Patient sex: M
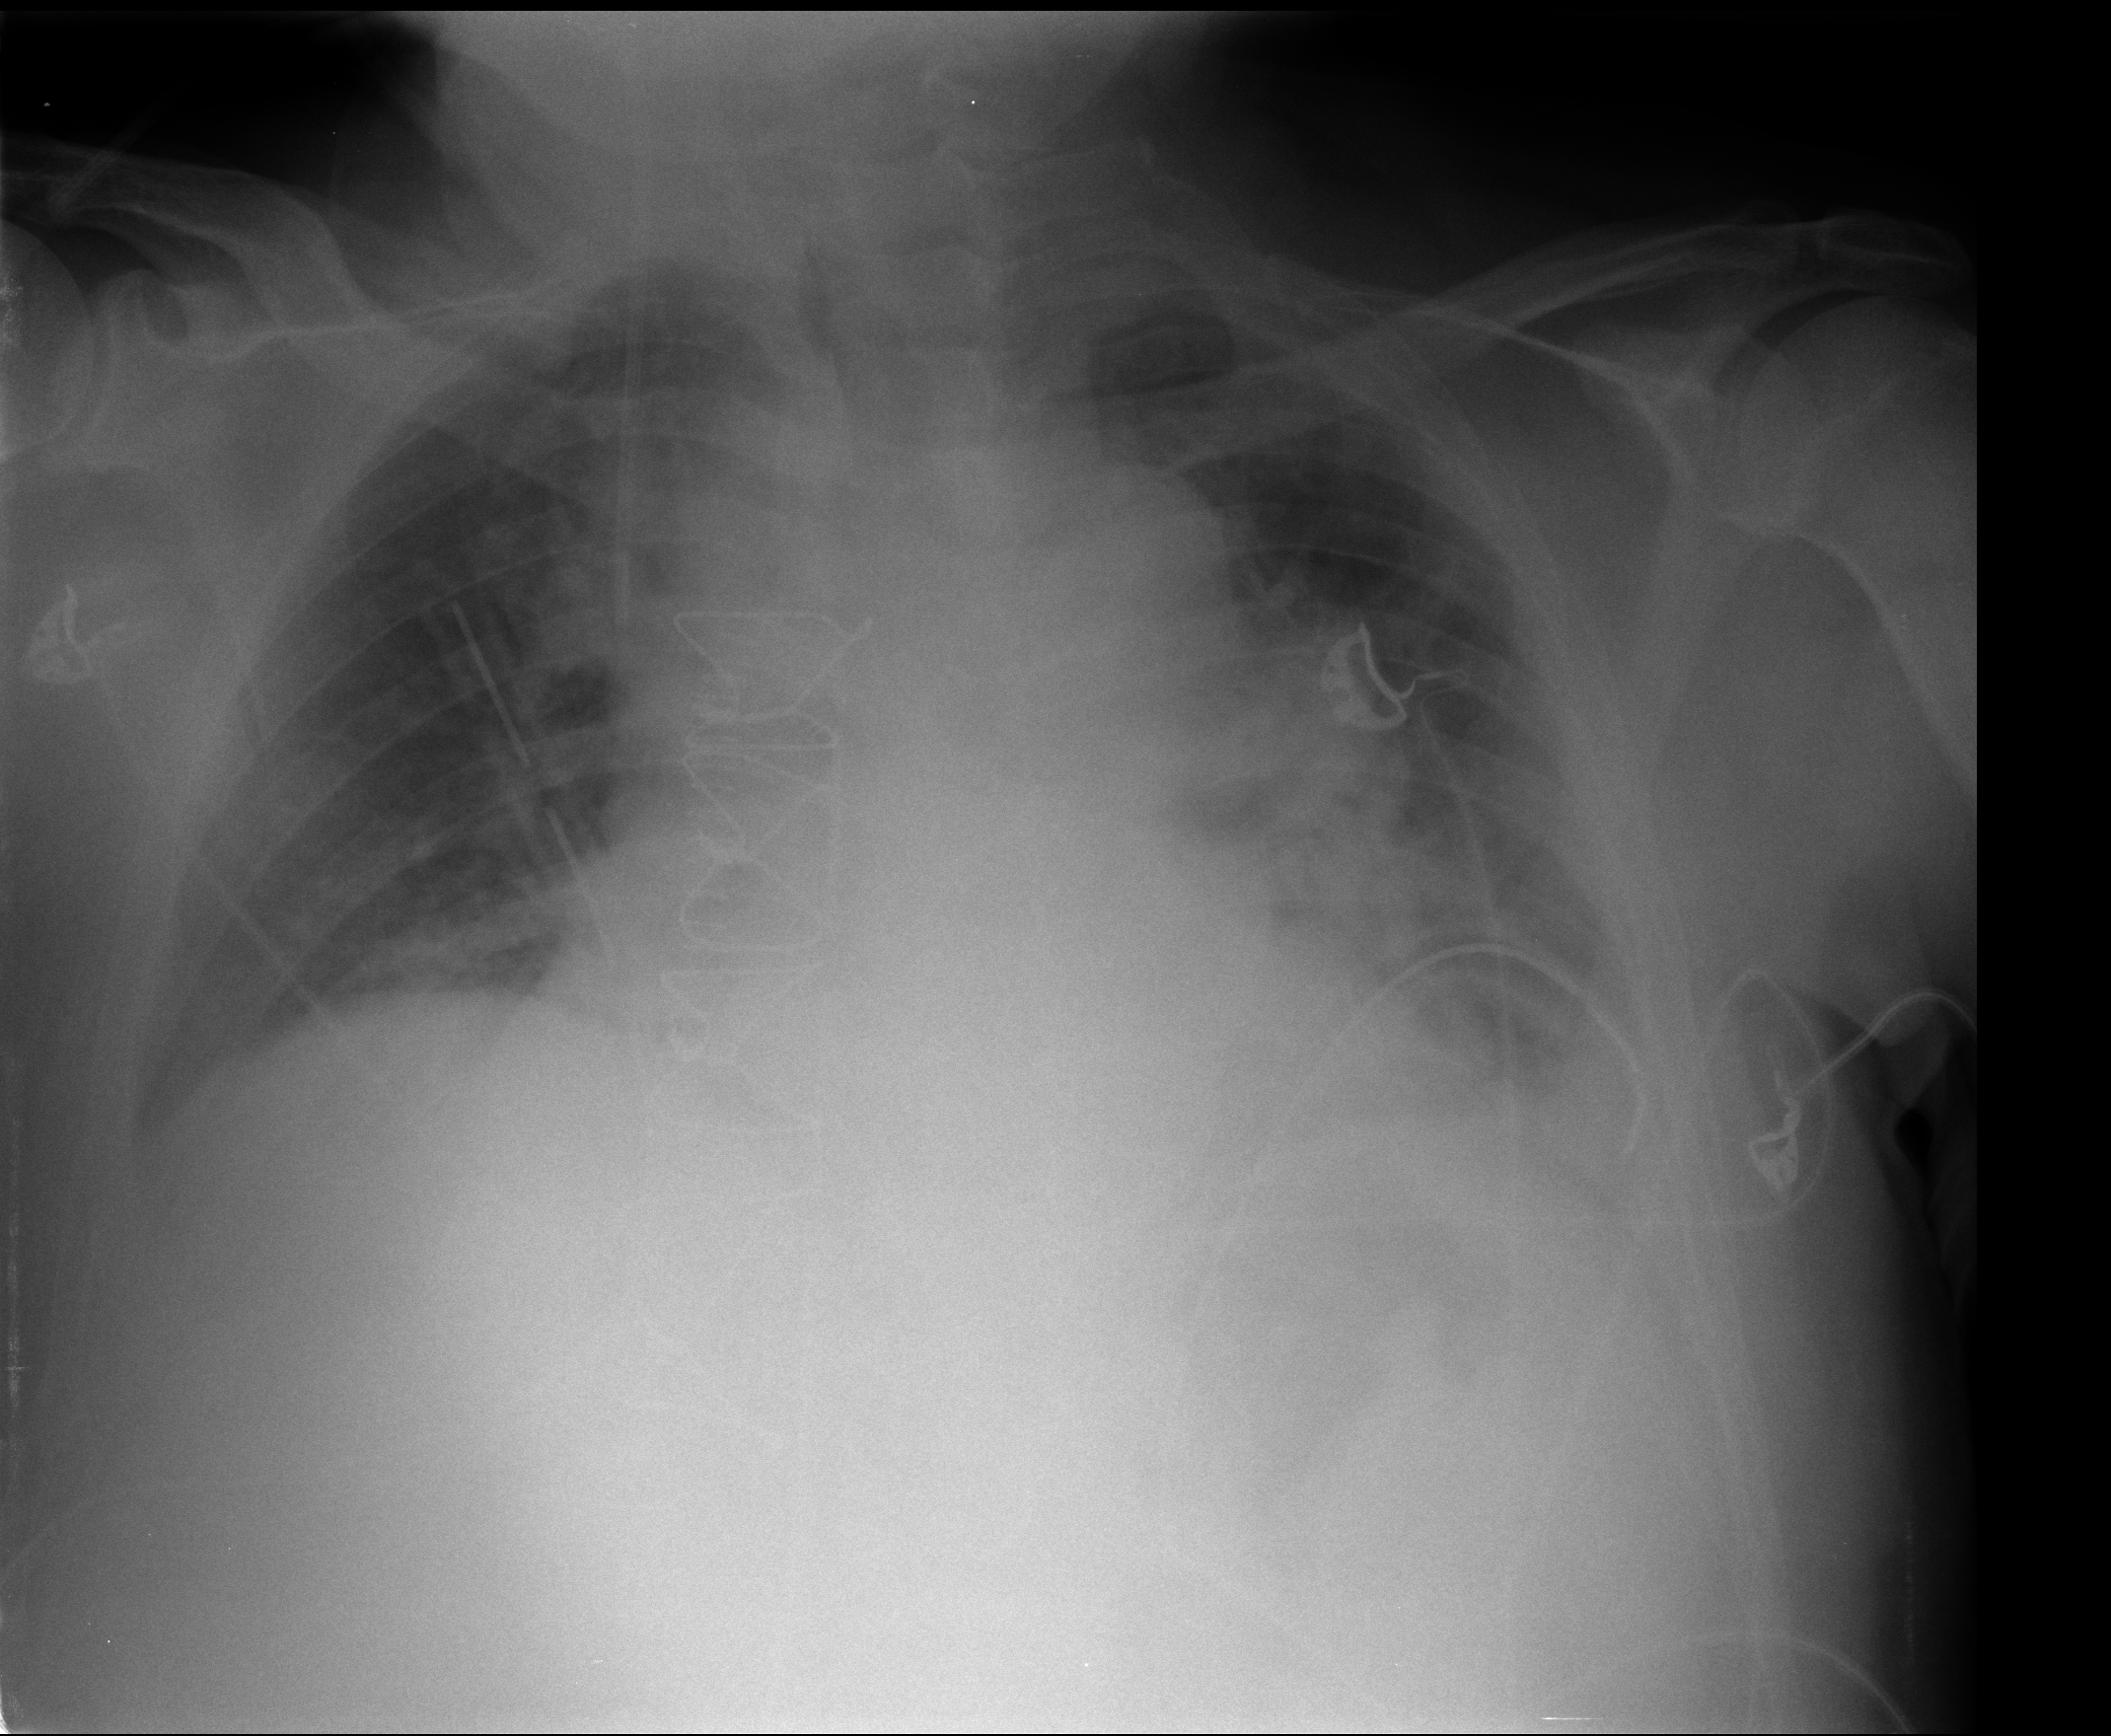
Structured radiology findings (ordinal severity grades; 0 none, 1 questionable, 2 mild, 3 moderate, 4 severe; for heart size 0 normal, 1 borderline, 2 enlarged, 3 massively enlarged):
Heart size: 2
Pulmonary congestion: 3
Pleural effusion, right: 0
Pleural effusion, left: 2
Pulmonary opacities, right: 0
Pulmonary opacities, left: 2
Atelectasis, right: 2
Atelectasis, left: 2